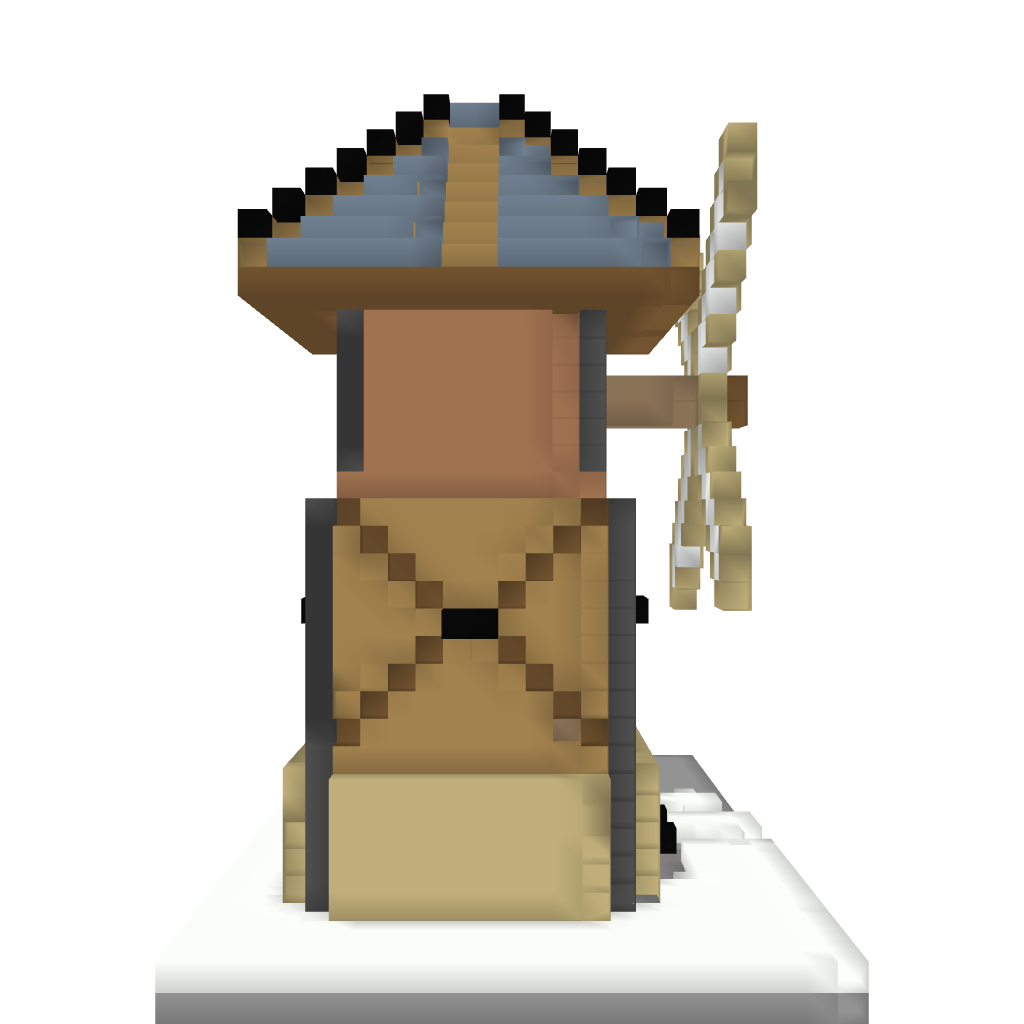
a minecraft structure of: Windmill with house